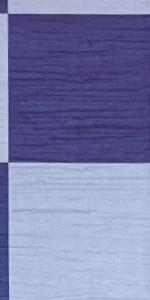
Label: Empty